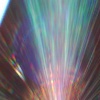
Label: sunburn